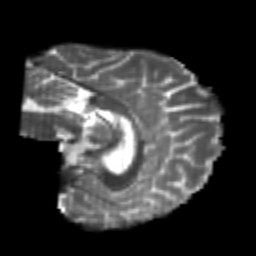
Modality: T2w
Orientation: sagittal
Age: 24
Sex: female
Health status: healthy
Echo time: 0.074 s